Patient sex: M
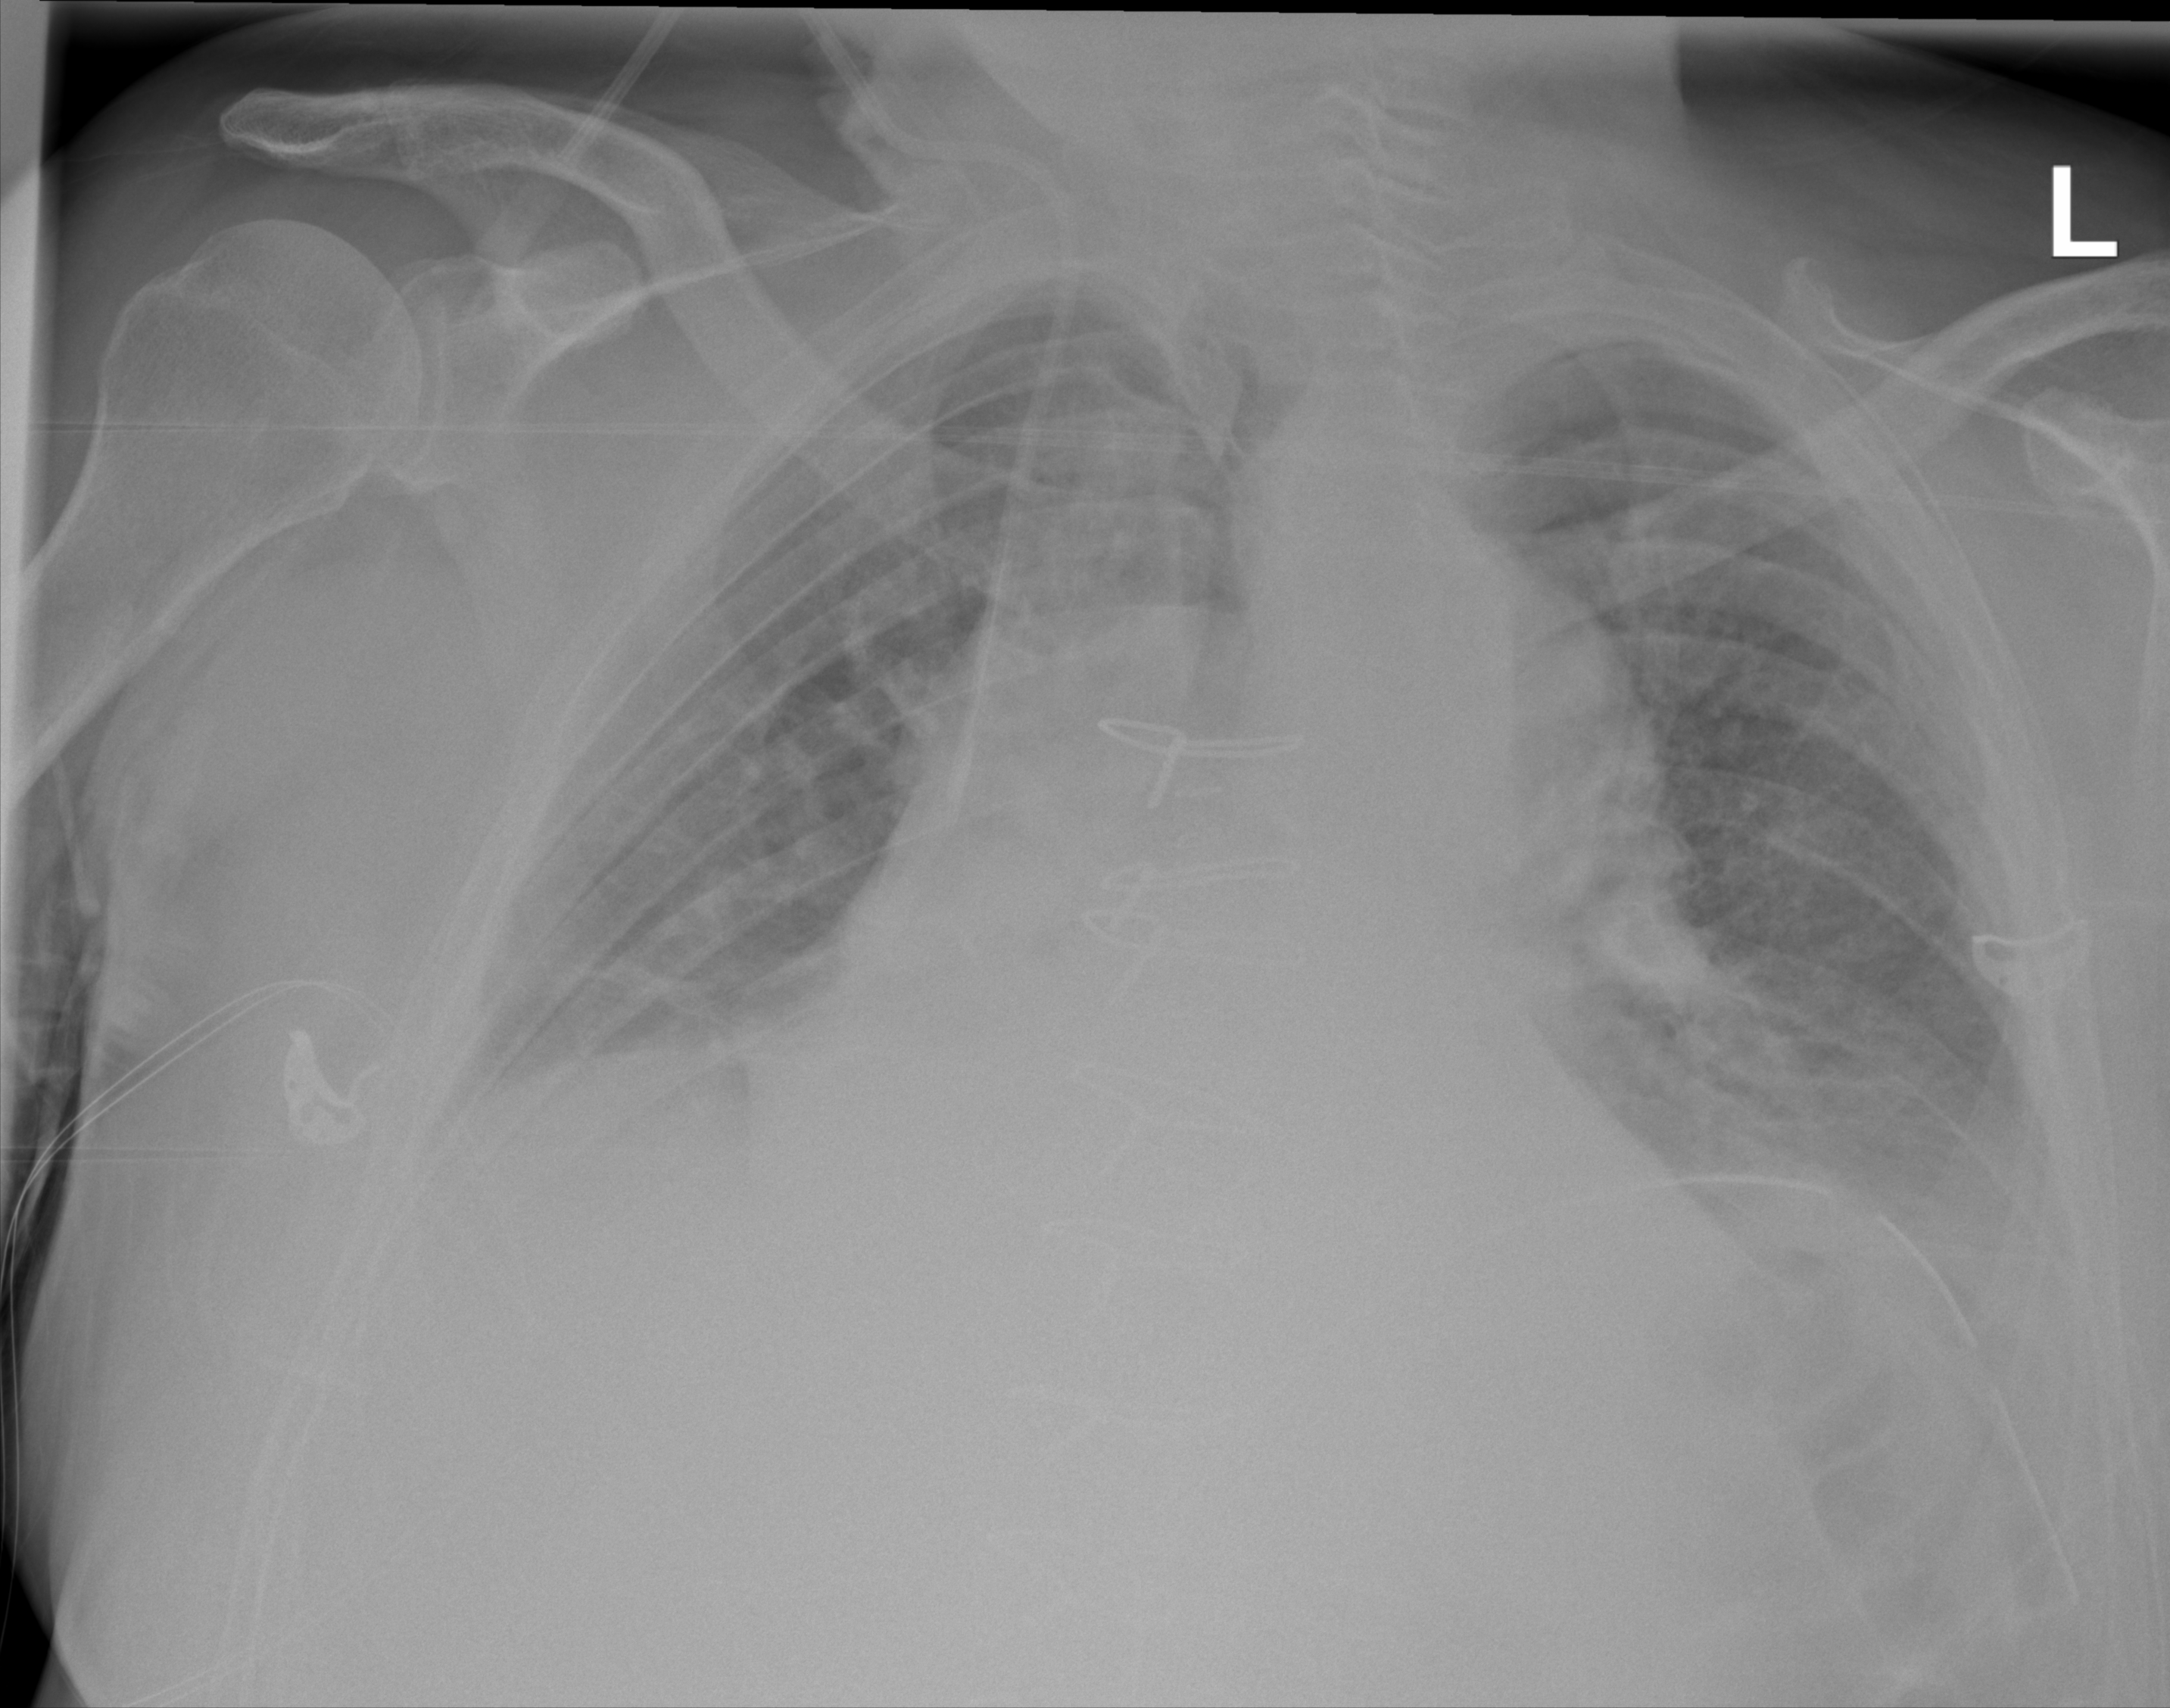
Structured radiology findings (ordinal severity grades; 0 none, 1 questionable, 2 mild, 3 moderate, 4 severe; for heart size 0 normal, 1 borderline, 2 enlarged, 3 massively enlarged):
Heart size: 2
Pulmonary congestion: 3
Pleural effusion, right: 2
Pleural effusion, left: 2
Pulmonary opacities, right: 2
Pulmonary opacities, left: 2
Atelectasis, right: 2
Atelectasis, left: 2